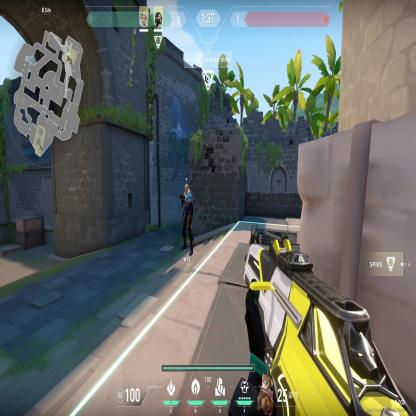
Label: teammate